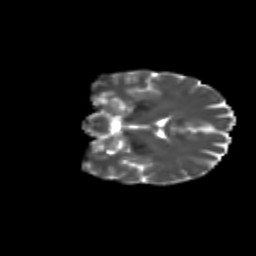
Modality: T2w
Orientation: coronal
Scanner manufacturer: siemens
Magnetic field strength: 3 T
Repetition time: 9.2 s
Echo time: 0.084 s